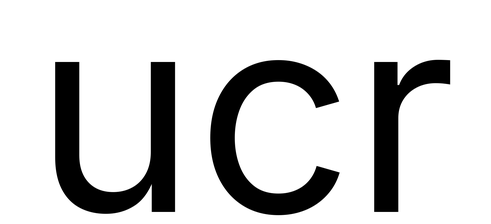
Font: Inter_Regular